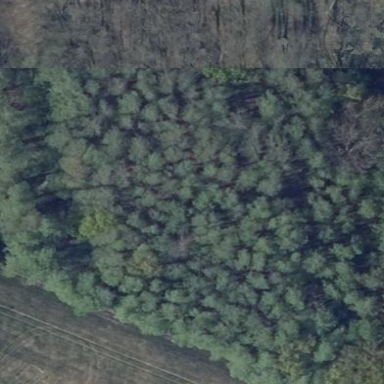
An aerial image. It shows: Forest area.